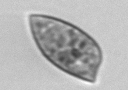
Label: Prorocentrum_dentatum